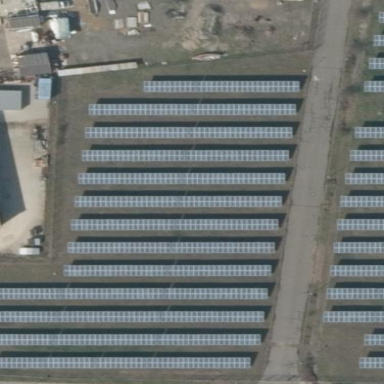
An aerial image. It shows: Solar generator utilizing photovoltaic panels.